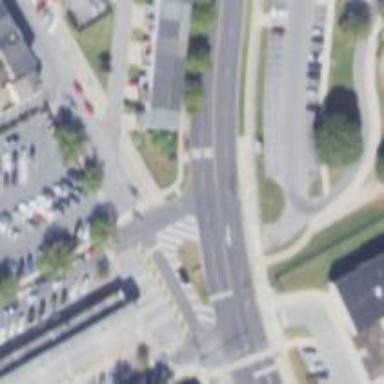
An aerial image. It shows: Uncontrolled zebra crossing on cycleway.